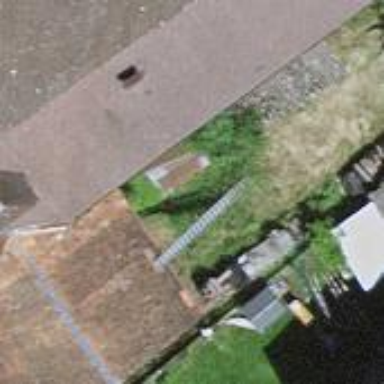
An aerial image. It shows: Rural barn.